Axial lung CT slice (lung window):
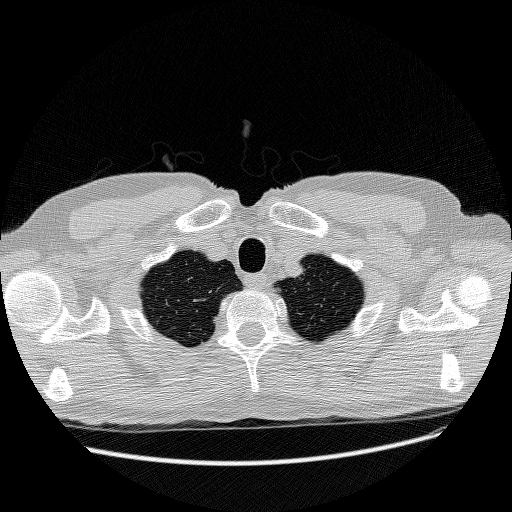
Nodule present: no